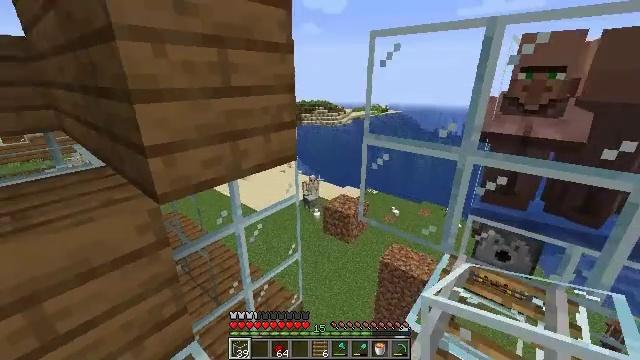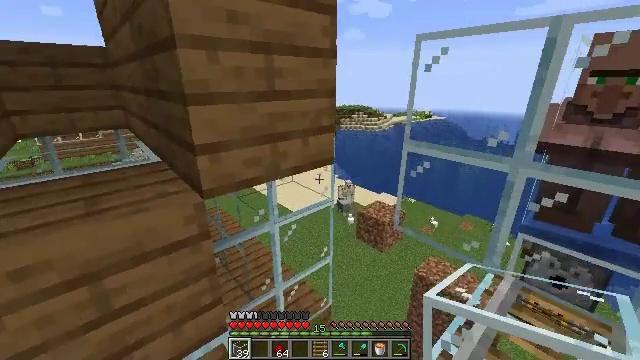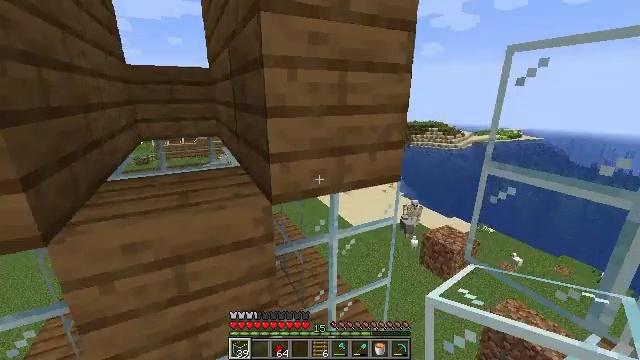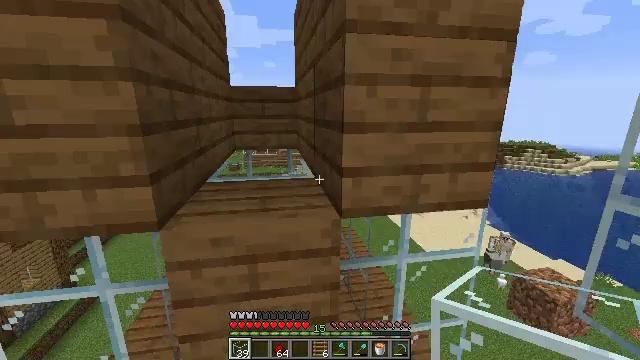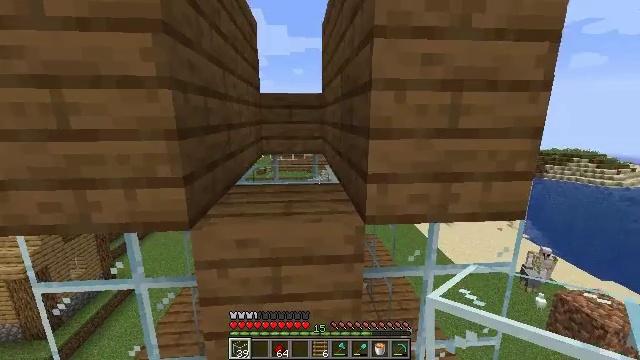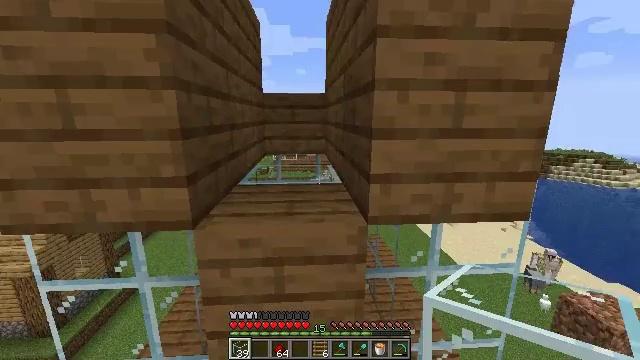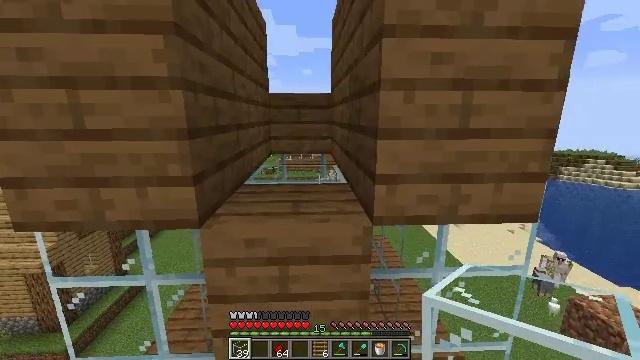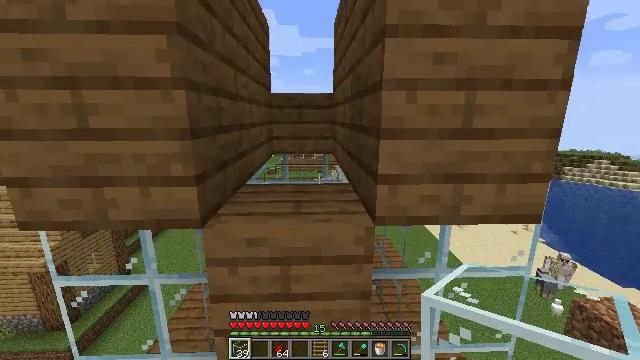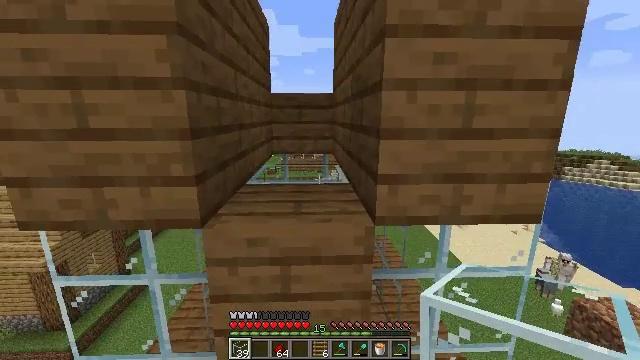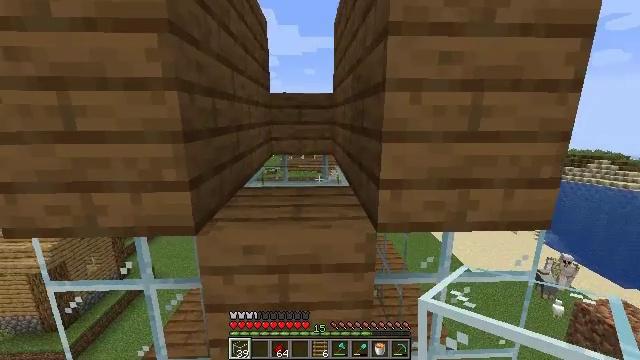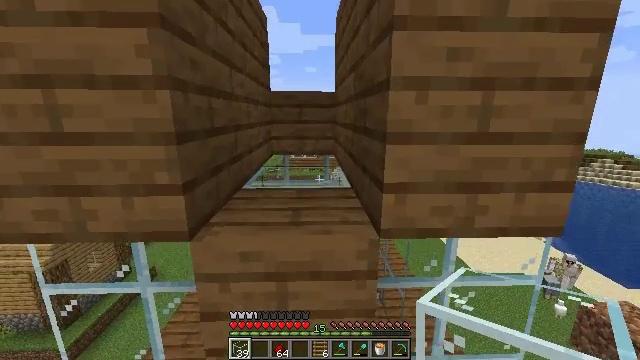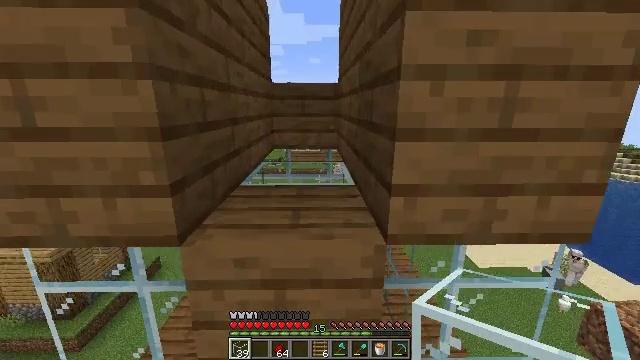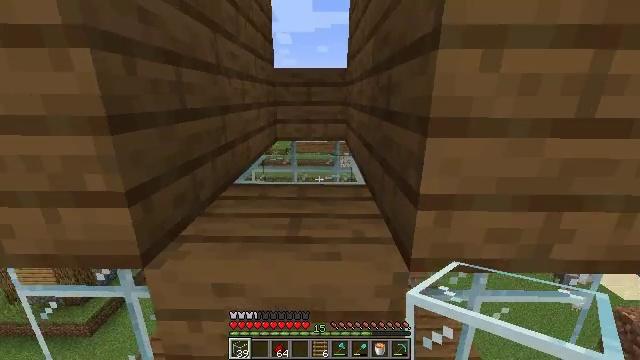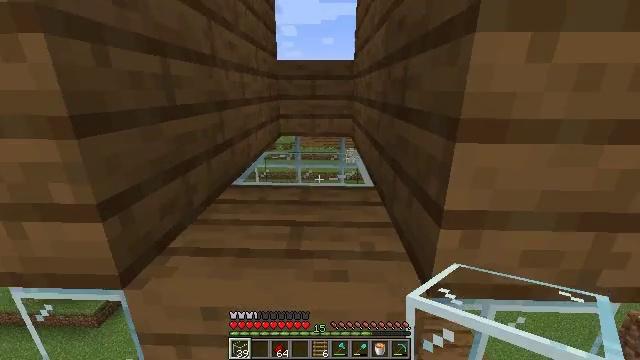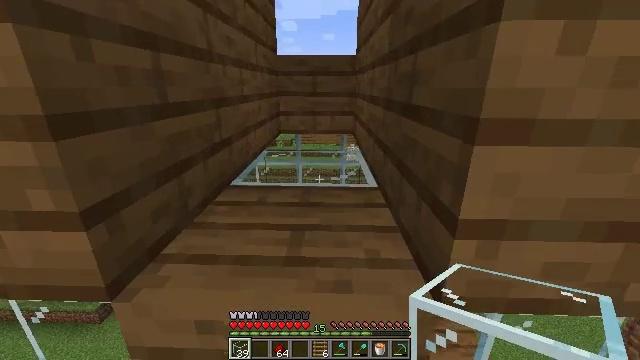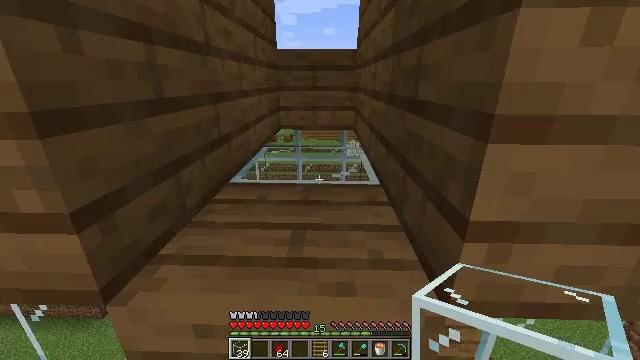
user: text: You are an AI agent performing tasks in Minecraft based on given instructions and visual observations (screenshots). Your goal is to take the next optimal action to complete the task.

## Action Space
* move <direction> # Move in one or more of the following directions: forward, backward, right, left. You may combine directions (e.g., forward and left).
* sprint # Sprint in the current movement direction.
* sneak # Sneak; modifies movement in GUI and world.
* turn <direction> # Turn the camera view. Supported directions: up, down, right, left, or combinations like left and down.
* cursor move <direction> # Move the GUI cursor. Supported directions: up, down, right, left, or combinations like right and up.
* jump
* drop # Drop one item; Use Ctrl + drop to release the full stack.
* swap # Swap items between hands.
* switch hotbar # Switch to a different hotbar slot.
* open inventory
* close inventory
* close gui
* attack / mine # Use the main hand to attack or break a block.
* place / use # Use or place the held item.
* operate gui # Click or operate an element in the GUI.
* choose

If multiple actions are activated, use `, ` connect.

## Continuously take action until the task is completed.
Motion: motion action
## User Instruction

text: Break the ladder to collect it.
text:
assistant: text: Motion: turn left
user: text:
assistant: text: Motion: turn left and up
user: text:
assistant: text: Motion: turn left and up
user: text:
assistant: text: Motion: turn left and up
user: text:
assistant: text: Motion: no_op
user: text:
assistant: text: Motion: turn left
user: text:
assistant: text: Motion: no_op
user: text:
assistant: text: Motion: no_op
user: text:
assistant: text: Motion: move forward
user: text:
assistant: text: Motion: move forward
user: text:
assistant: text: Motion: move forward, turn down
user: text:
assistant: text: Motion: move forward, turn left and down
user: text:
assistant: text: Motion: turn left and down
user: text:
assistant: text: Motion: no_op
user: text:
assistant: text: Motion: turn down
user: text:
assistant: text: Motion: turn down
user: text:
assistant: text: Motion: move forward, turn down
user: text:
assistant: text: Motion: move forward
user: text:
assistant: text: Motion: move forward
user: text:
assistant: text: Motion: move forward
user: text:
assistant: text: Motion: move forward, jump
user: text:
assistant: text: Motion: move forward, jump
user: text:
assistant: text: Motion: move forward, jump
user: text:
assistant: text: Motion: move forward, jump
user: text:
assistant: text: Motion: no_op
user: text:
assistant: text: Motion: turn right
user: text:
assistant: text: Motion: turn right
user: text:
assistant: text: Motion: turn right and down
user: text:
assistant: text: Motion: turn right and down
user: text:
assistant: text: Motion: turn right and down